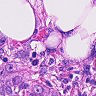
Metastatic tissue present: yes